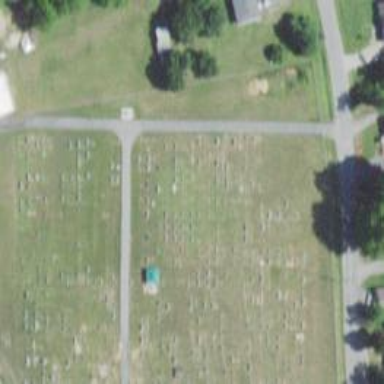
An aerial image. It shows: Cemetery.